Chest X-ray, PA view. Patient: 37 years old, sex F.
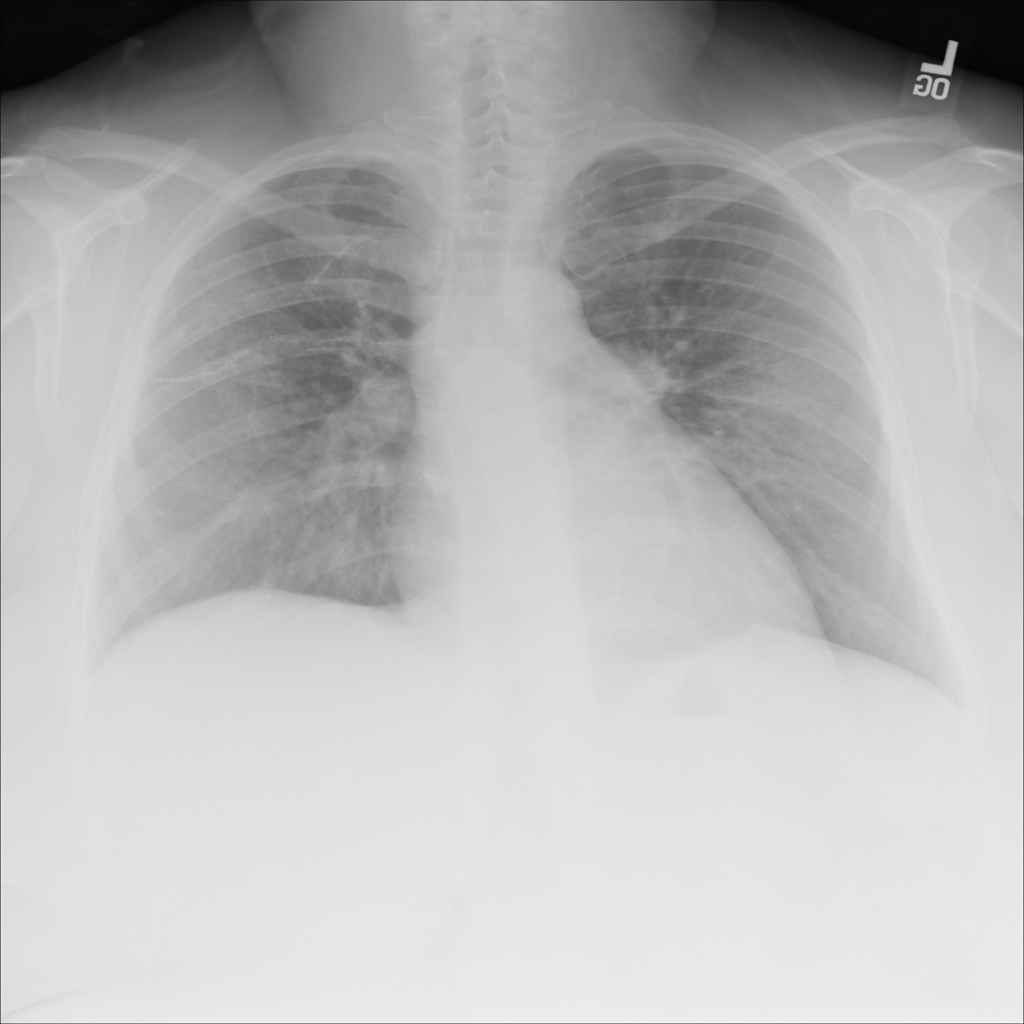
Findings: Infiltration, Nodule